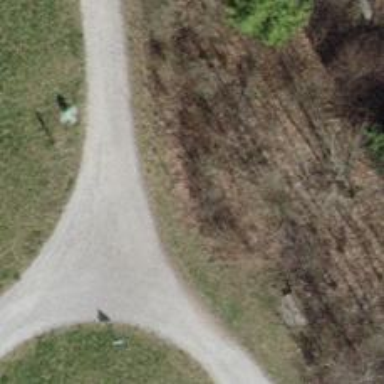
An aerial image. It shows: Guidepost with information.